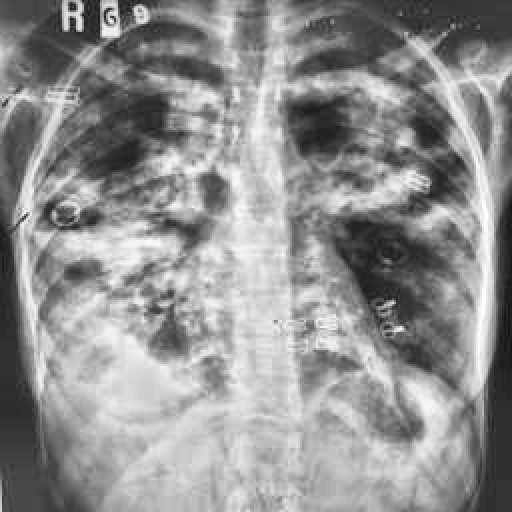
Finding: TUBERCULOSIS